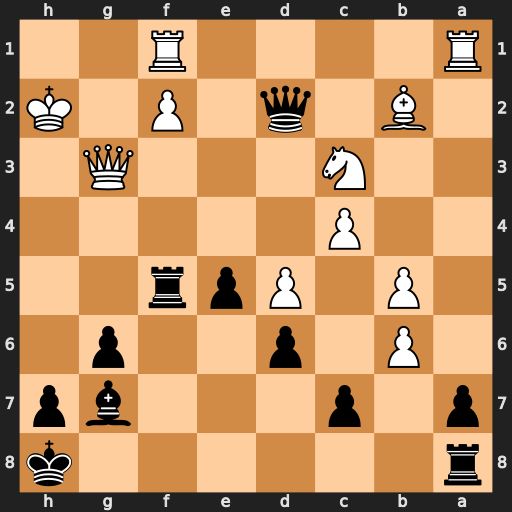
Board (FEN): r6k/p1p3bp/1P1p2p1/1P1Ppr2/2P5/2N3Q1/1B1q1P1K/R4R2
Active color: b
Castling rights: -
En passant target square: -
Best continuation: Rh5+ Kg1 Rg5